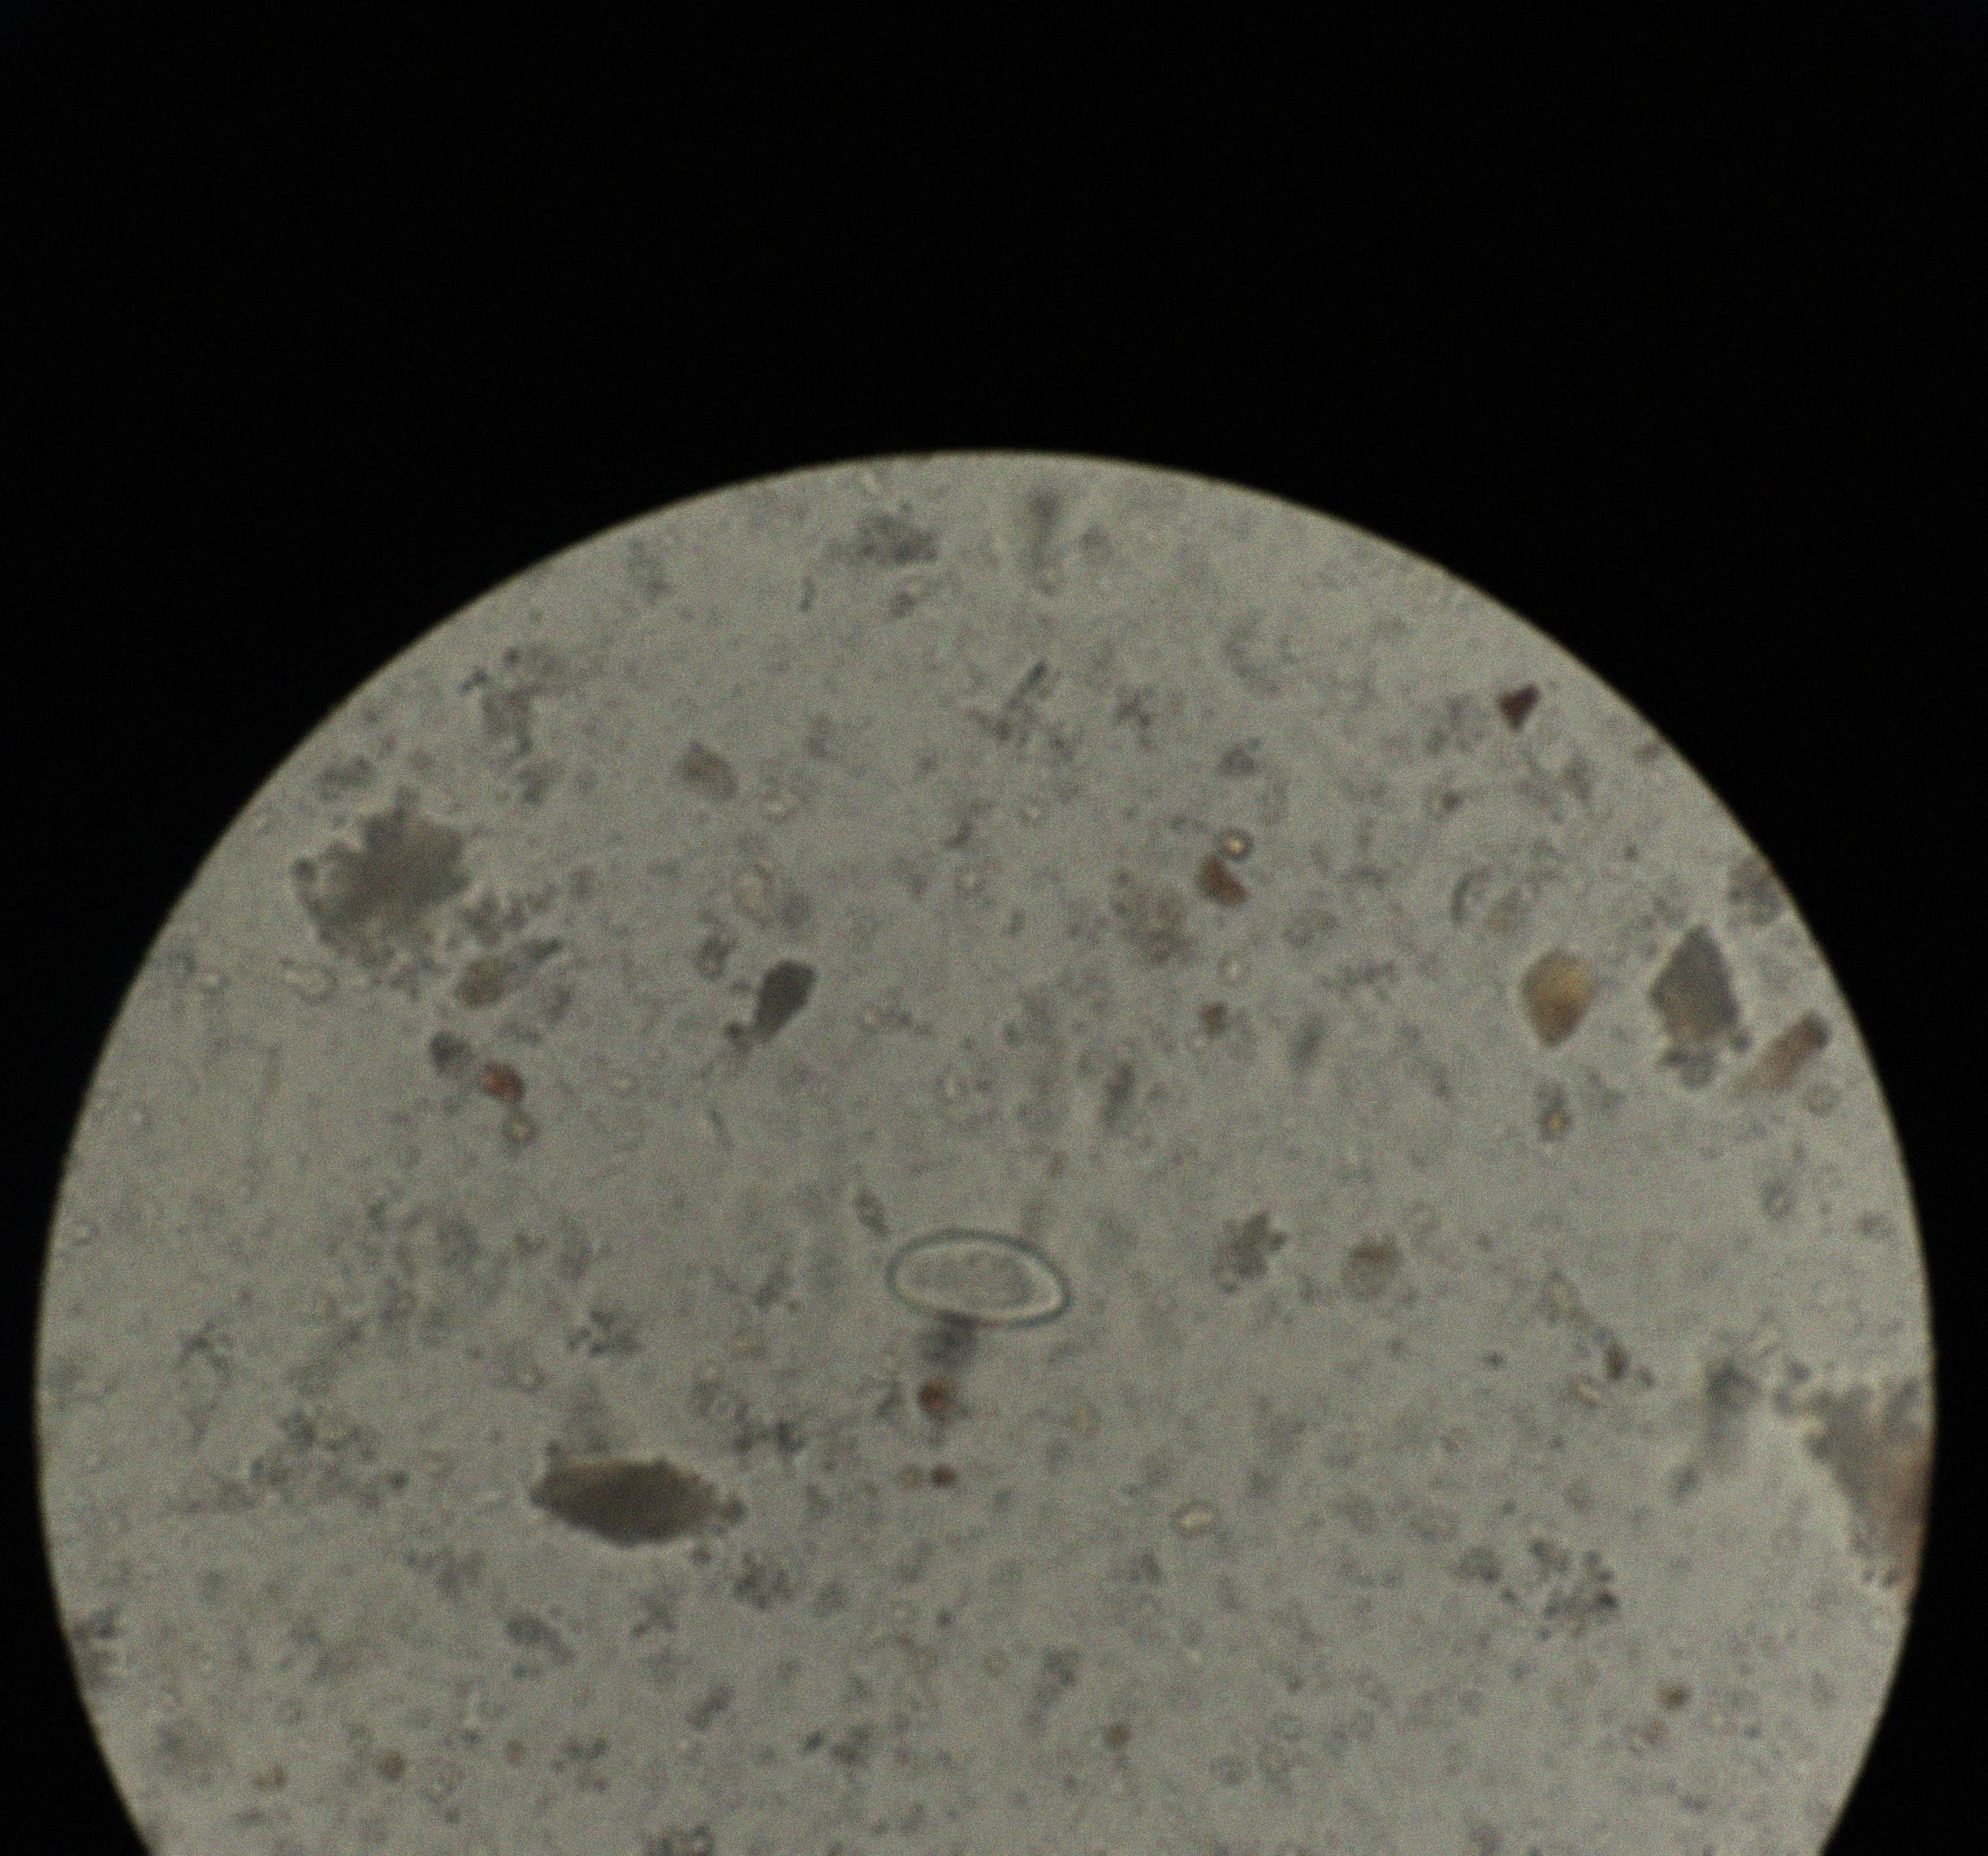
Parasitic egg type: Enterobius vermicularis